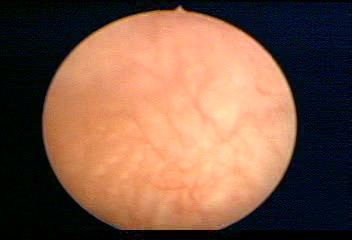
Modality: WLC
Class: Normal mucosa
Bladder cancer association: No